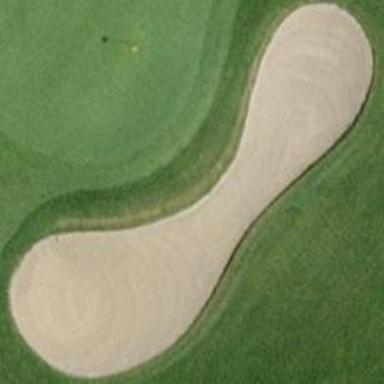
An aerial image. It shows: Golf bunker.